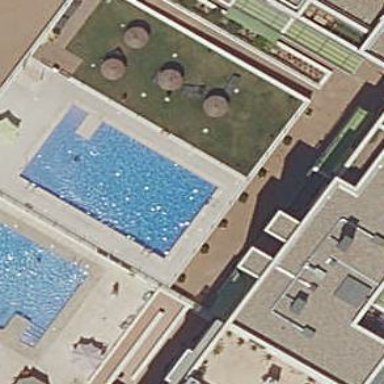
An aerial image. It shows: Swimming pool located in leisure land.